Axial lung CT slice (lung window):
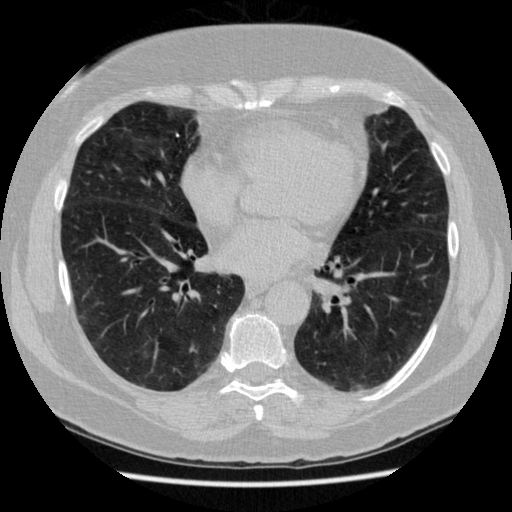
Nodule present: no